RGB frame:
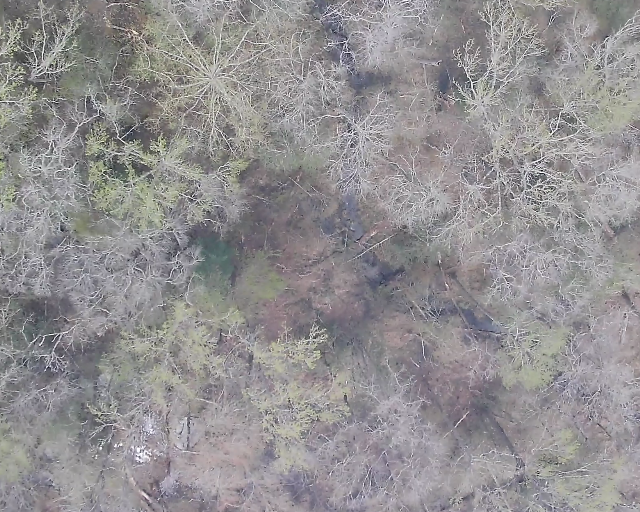
Thermal frame:
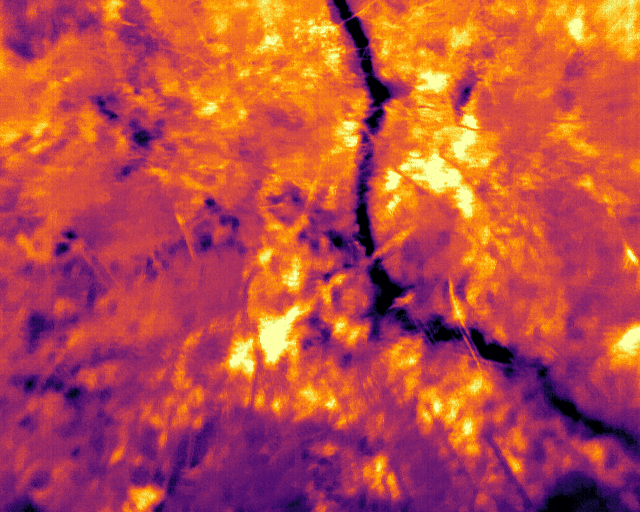
Captured: 2026-02-26 03:10:32
Pixels at or above 80 °C: 0 (fraction of frame: 0)